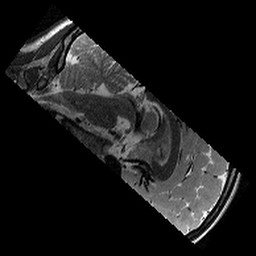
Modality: T2w
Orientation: sagittal
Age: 10
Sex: male
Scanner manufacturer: siemens
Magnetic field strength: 3 T
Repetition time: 9.23 s
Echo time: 0.067 s